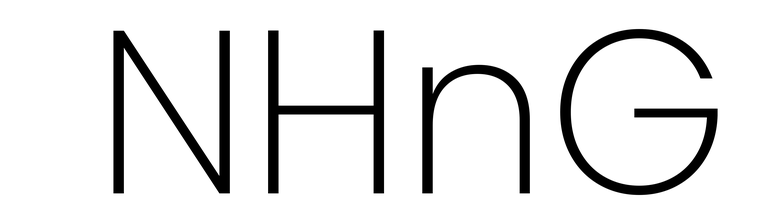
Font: Poppins-ExtraLight